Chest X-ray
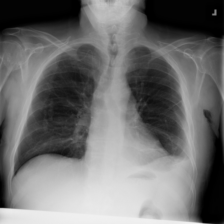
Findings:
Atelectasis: negative
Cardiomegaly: negative
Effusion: positive
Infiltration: negative
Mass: negative
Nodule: negative
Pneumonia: negative
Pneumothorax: negative
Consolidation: negative
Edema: negative
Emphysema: negative
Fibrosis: negative
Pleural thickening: negative
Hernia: negative